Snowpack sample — Loveland Pass, Silver Plume, Colorado, USA (2/11/26, 12:00 PM MST)
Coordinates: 39.663, -105.886
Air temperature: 35 °F
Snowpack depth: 82 cm
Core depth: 30 cm
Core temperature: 28.4 °F
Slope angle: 13°, slope face: 12°
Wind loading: high
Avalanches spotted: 1
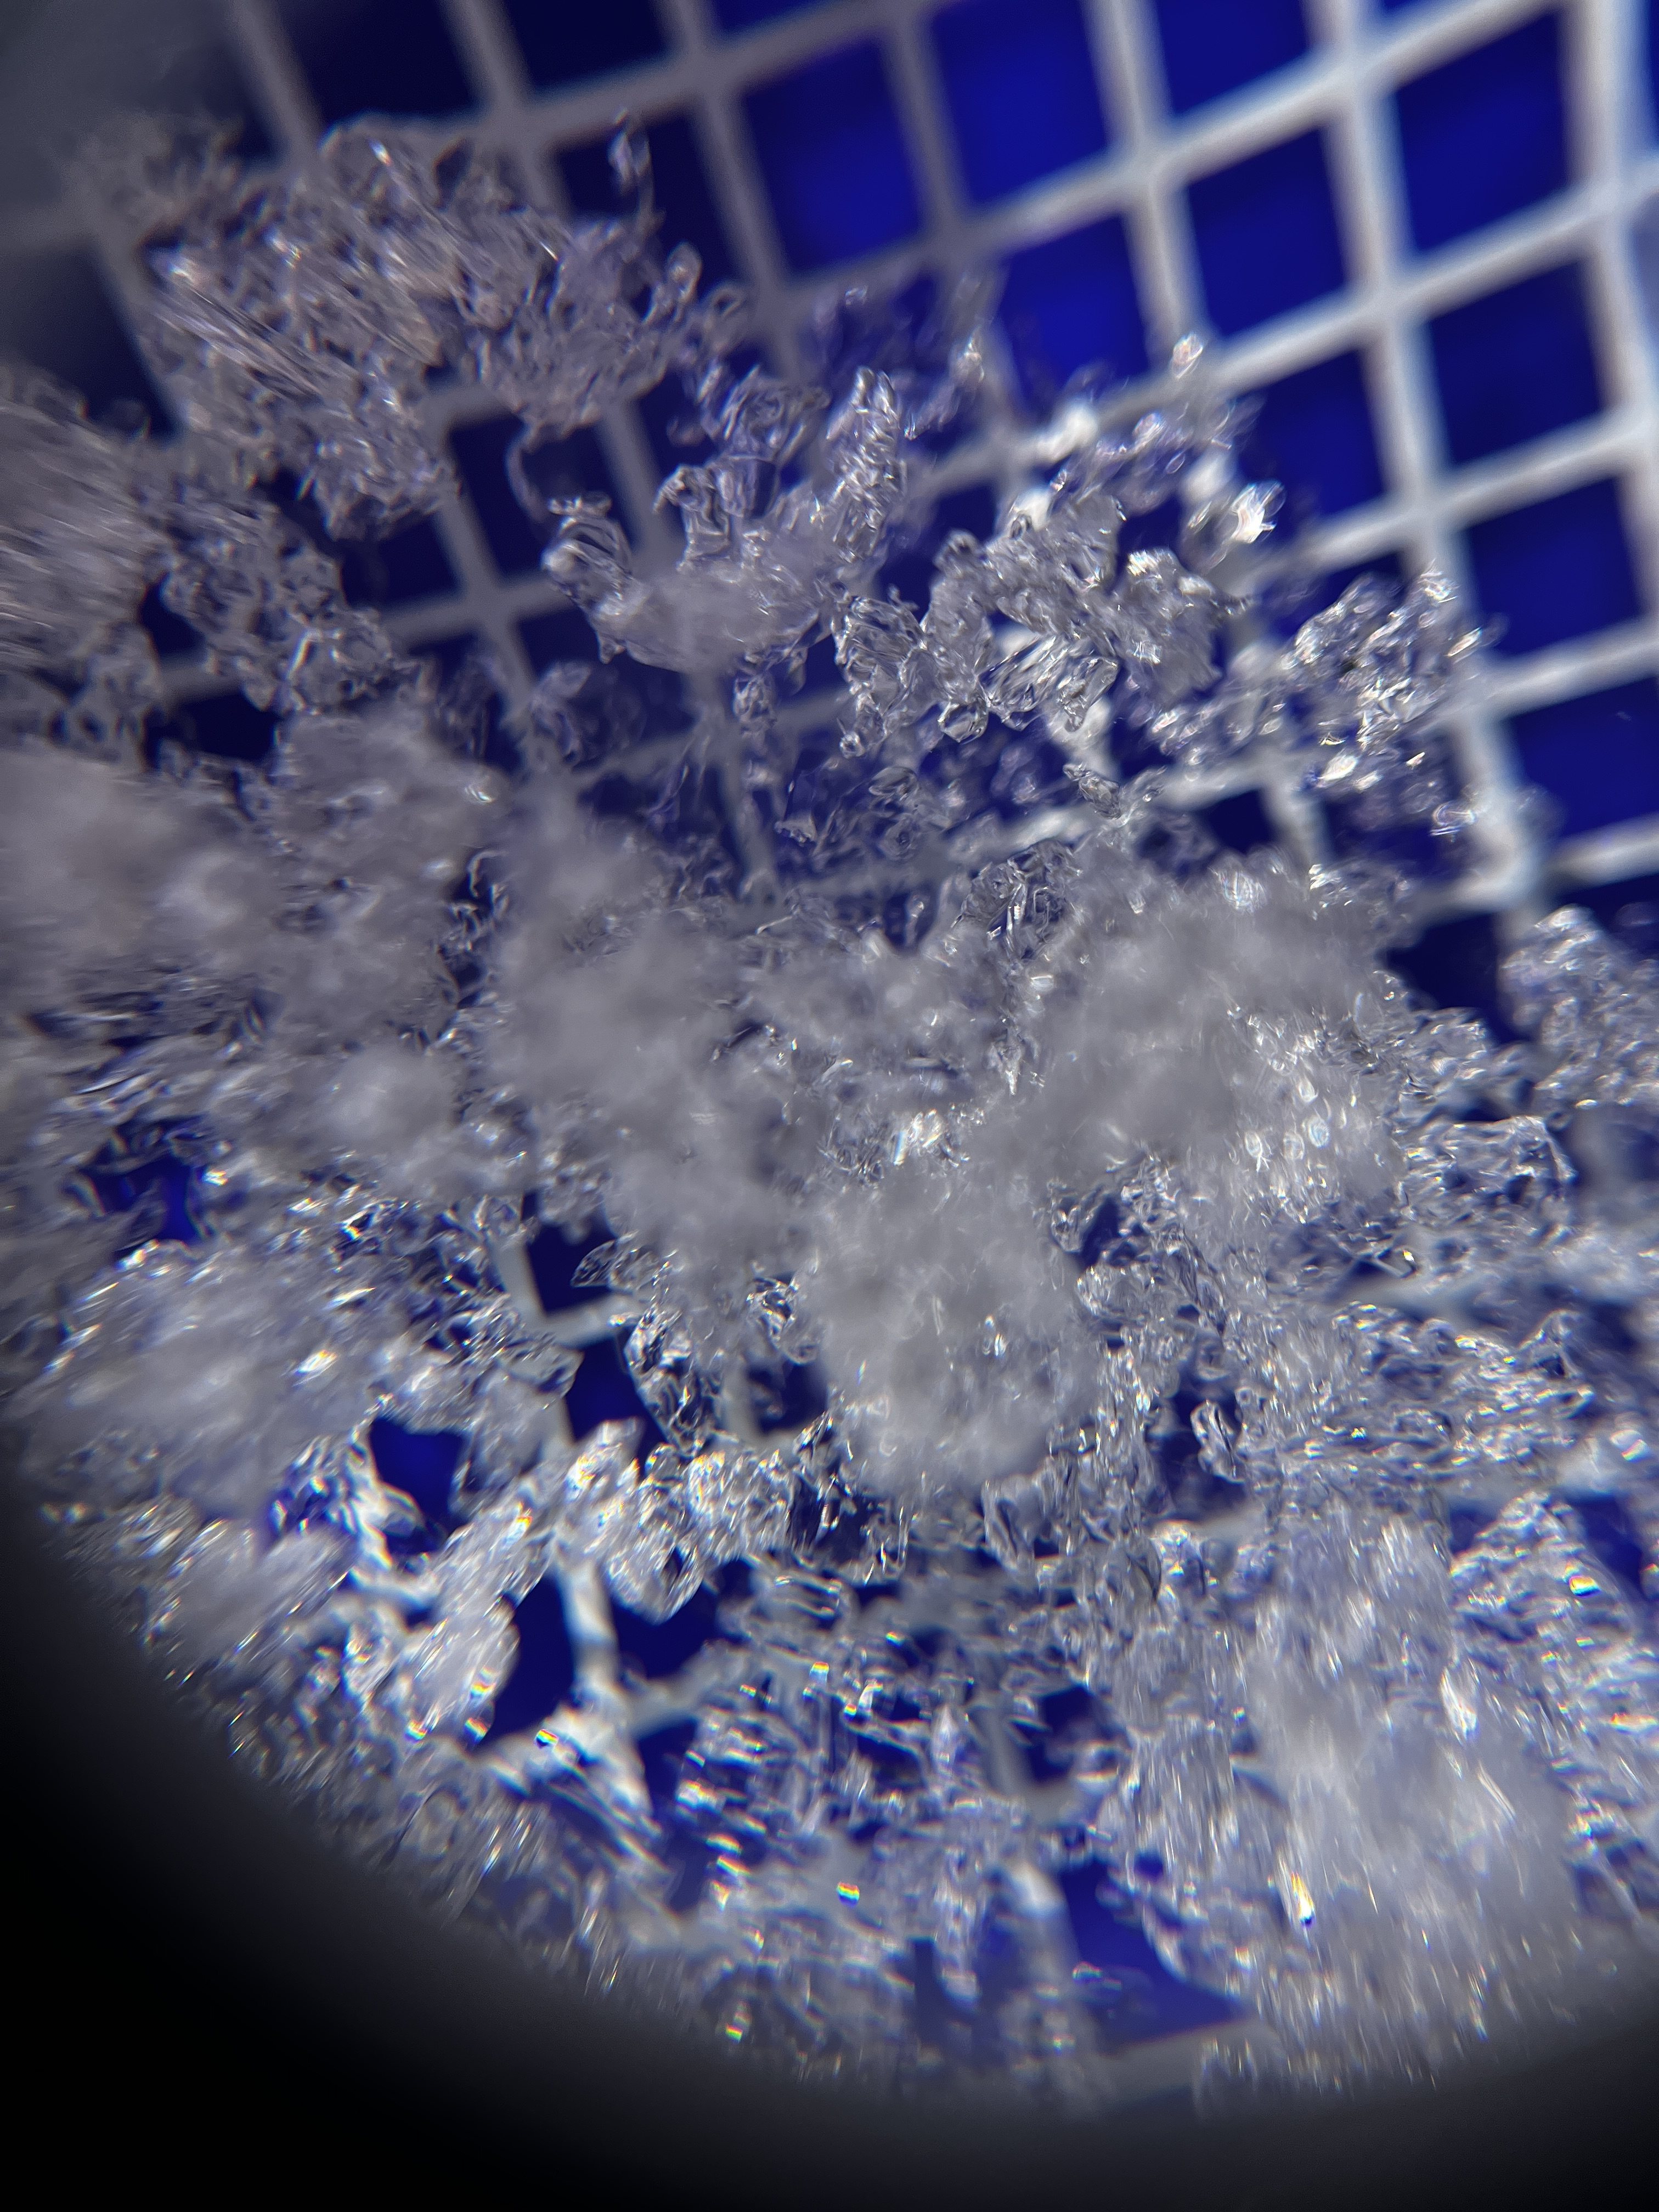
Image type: magnified_profile
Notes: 1 small avalanche spotted on the north side of the bowl, lots of wind loading